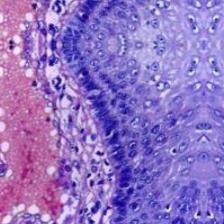
Diagnosis: Normal